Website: bh-photo
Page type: customer-info-address
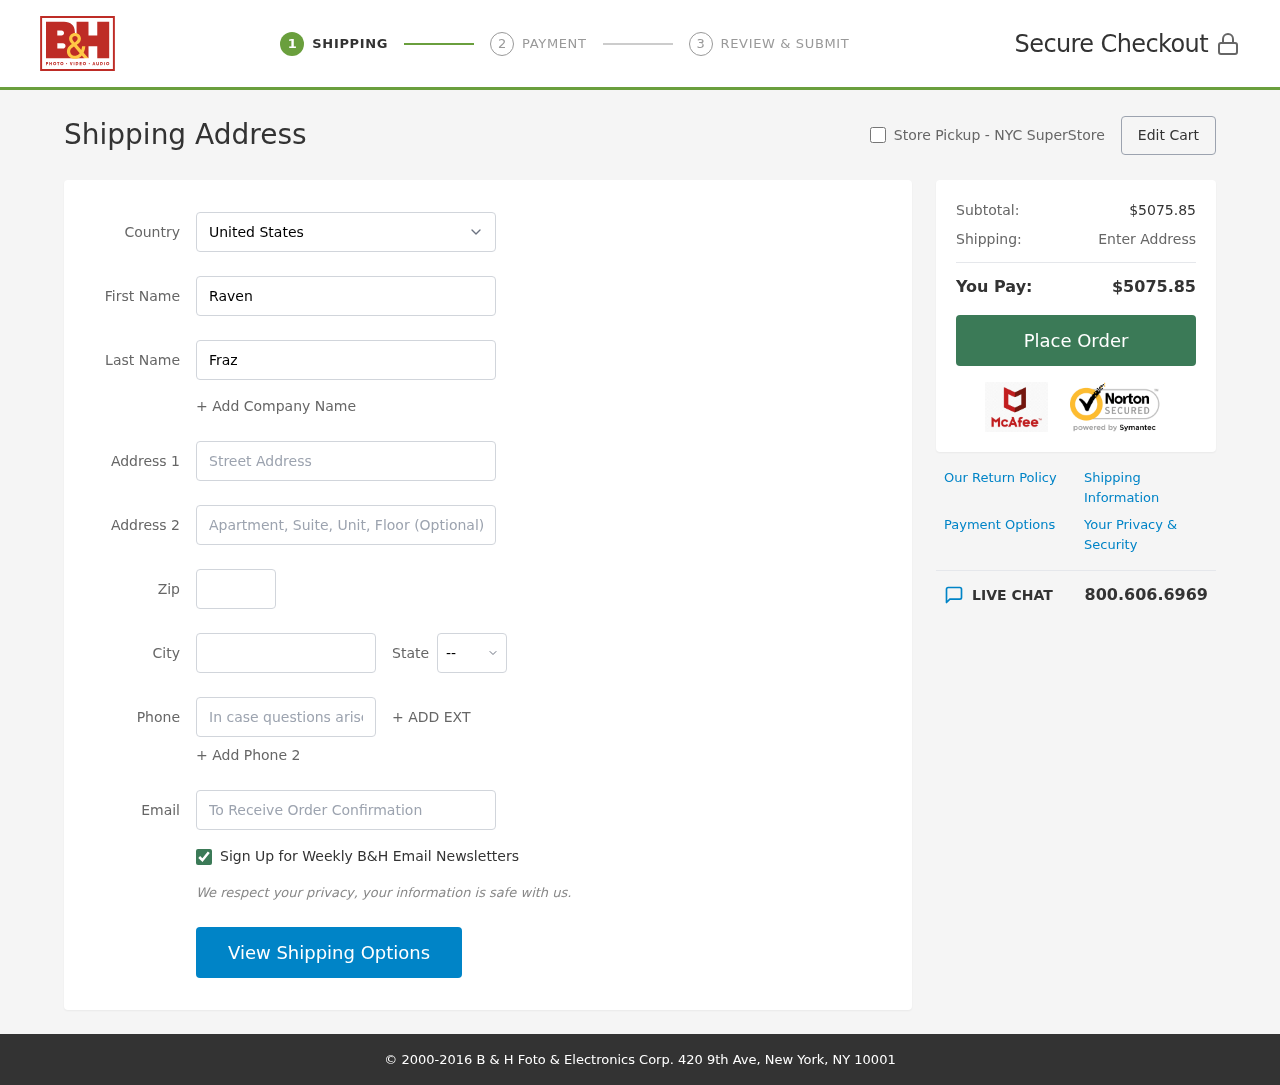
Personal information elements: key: PII_CITY
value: New Daniel
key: PII_COUNTRY
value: United States
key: PII_EMAIL
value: ravenfrazier@yahoo.com
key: PII_FIRSTNAME
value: Raven
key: PII_LASTNAME
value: Frazier
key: PII_PHONE
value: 8348208164
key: PII_POSTCODE
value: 99569
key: PII_STATE_ABBR
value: AS
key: PII_STREET
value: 358 Tyler Ford Suite 355
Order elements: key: ORDER_SUBTOTAL
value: $5075.85
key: ORDER_TOTAL
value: $5075.85